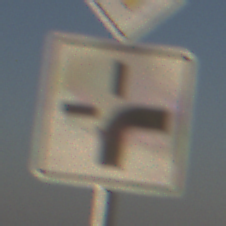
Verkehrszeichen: VerlaufVorfahrtsstrasse3
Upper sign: Vorfahrtsstrasse
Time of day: SunriseSunset
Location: Outdoor (Nature)
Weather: Clear
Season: NotSpecified
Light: Natural